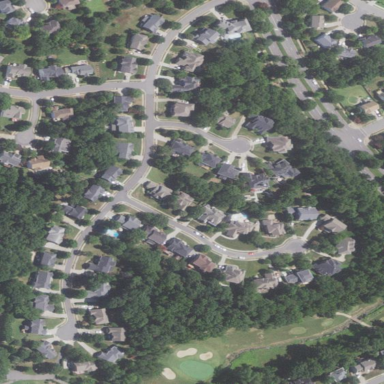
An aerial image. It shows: This residential area consists of single-family homes.